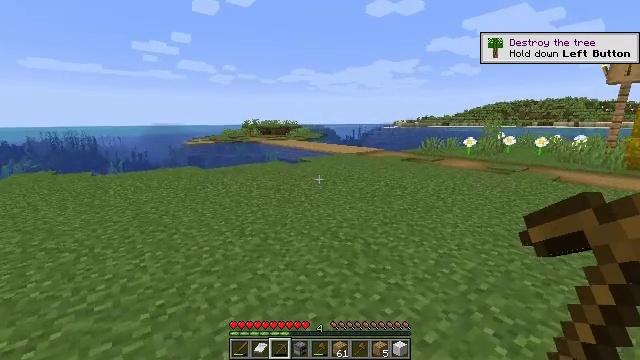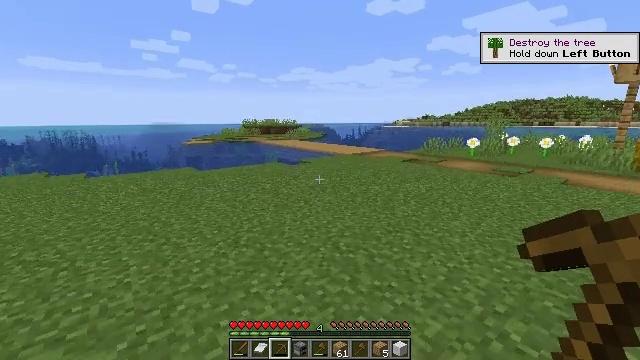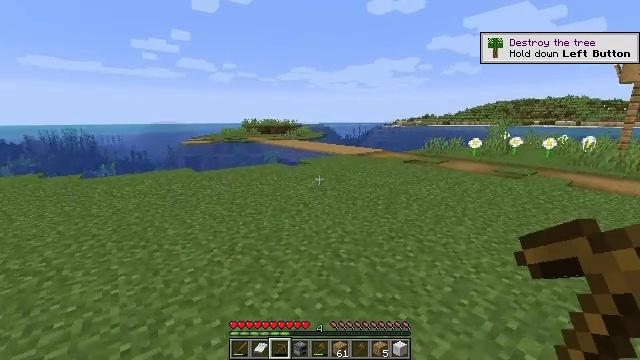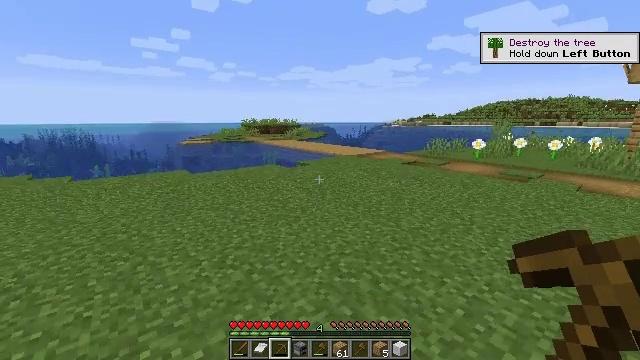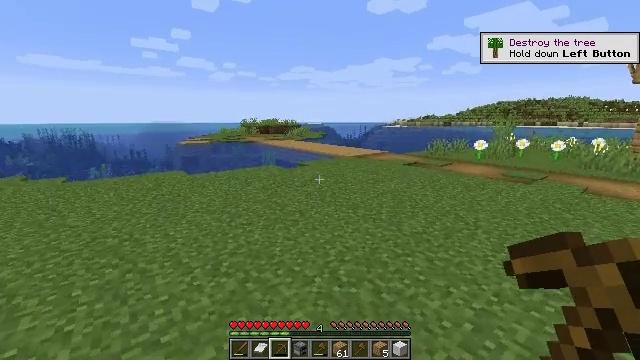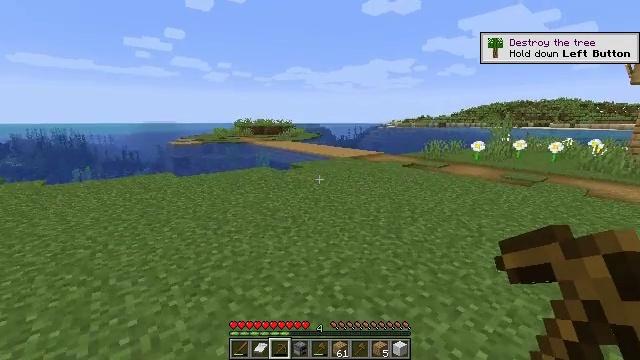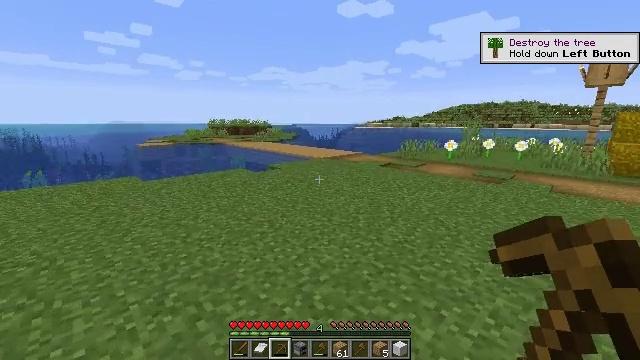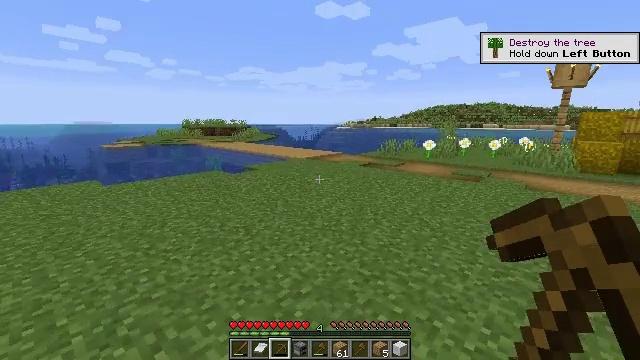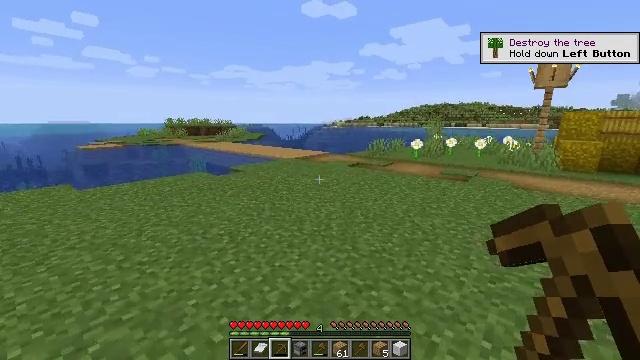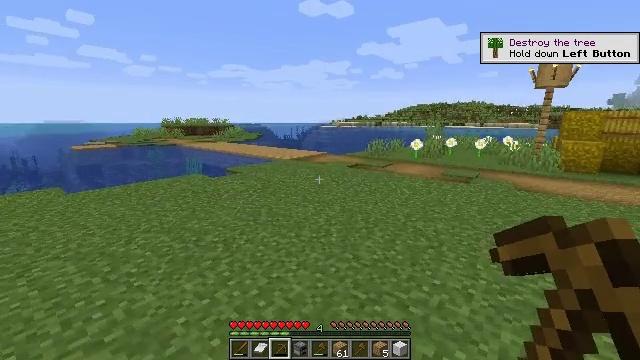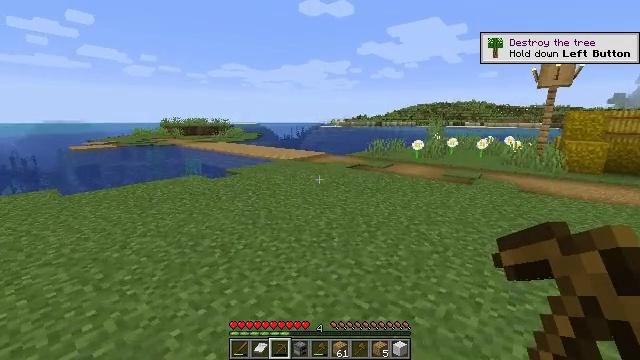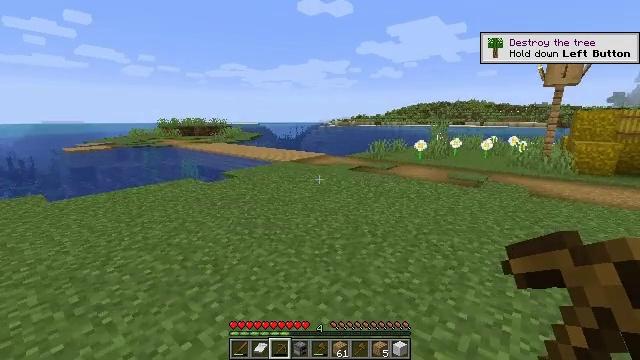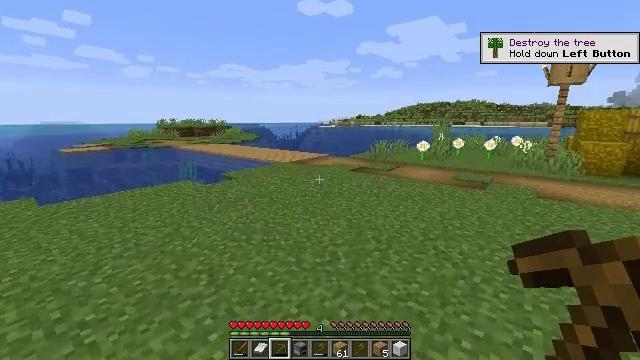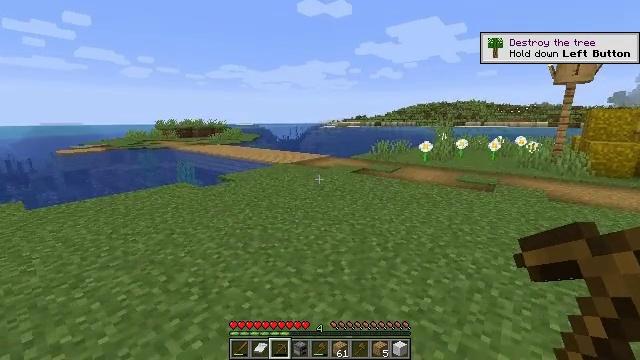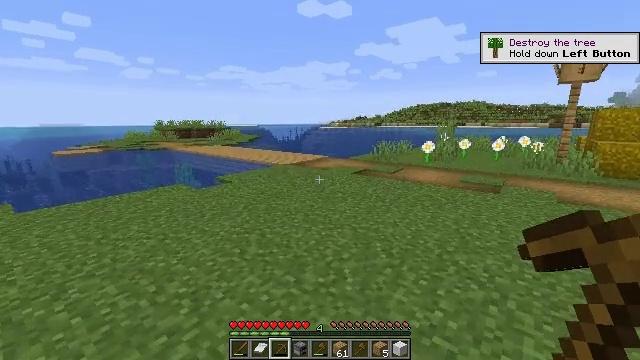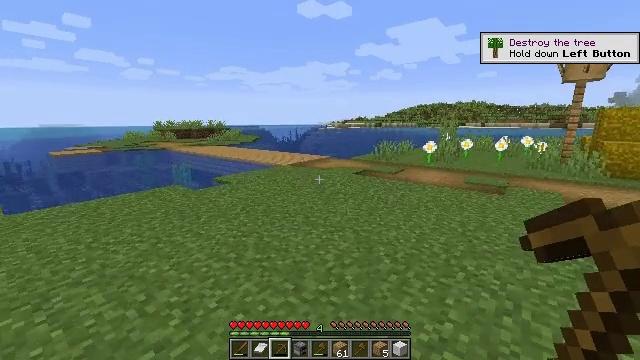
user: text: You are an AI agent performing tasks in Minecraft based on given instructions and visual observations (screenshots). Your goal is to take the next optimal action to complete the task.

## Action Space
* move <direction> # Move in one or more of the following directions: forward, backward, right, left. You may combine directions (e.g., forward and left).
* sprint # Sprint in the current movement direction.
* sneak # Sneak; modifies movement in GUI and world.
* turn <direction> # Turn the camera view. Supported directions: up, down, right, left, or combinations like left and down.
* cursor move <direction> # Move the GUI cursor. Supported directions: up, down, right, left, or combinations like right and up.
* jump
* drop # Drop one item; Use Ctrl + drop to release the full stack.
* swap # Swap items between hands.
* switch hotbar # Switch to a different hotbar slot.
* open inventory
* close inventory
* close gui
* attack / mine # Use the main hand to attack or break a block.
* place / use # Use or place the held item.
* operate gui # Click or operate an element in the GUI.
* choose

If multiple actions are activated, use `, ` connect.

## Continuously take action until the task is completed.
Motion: motion action
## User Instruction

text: Pick up the oxeye daisy.
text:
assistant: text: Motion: move forward
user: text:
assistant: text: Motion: move forward
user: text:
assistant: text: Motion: move forward
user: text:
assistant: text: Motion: move forward
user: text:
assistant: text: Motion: move forward, turn right
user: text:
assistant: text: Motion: move forward, turn right
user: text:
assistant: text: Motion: move forward, turn right
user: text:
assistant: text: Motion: move forward, turn right
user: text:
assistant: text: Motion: move forward
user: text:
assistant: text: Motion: move forward
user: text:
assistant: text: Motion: move forward
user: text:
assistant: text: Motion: move forward
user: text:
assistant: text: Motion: move forward
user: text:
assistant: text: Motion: move forward
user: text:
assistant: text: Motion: move forward
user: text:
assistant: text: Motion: move forward
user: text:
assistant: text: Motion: move forward
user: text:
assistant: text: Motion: move forward
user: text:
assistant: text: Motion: move forward
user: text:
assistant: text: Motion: move forward
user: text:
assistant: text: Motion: move forward
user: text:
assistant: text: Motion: move forward
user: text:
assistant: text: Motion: move forward
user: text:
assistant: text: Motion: move forward
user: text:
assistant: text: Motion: move forward
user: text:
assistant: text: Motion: move forward
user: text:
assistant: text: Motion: move forward
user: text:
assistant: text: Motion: move forward
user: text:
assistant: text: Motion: no_op
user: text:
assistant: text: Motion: no_op